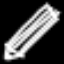
Label: pencil